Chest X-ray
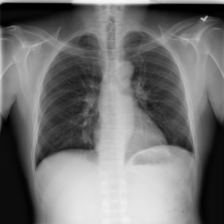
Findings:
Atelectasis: negative
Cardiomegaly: negative
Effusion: negative
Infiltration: negative
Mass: negative
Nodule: negative
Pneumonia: negative
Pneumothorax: negative
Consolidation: negative
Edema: negative
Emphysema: negative
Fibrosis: negative
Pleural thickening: negative
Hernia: negative